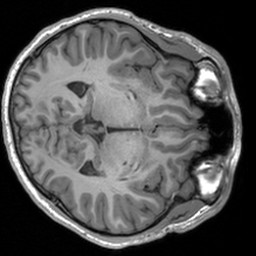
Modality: T1w
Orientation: axial
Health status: healthy
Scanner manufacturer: siemens
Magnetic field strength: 3 T
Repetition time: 1.9 s
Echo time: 0.00226 s